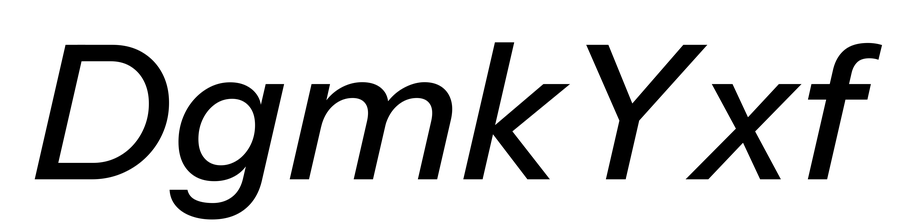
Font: InstrumentSans-Italic_Medium_Italic